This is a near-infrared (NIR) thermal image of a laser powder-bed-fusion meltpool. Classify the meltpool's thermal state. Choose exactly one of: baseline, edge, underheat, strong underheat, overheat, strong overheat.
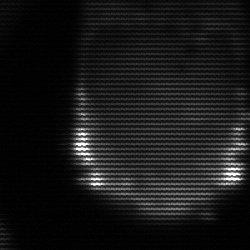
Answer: edge